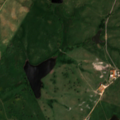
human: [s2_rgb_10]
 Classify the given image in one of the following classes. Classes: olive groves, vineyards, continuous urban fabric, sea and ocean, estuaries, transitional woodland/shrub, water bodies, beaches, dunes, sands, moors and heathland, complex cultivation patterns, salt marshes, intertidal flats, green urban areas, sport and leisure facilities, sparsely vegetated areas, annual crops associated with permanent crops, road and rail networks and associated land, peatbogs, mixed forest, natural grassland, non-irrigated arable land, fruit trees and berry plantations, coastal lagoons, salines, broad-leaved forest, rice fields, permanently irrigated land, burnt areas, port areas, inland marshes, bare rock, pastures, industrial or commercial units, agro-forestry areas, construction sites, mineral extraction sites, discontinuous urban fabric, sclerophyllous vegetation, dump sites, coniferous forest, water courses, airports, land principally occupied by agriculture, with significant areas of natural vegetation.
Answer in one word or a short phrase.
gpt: continuous urban fabric